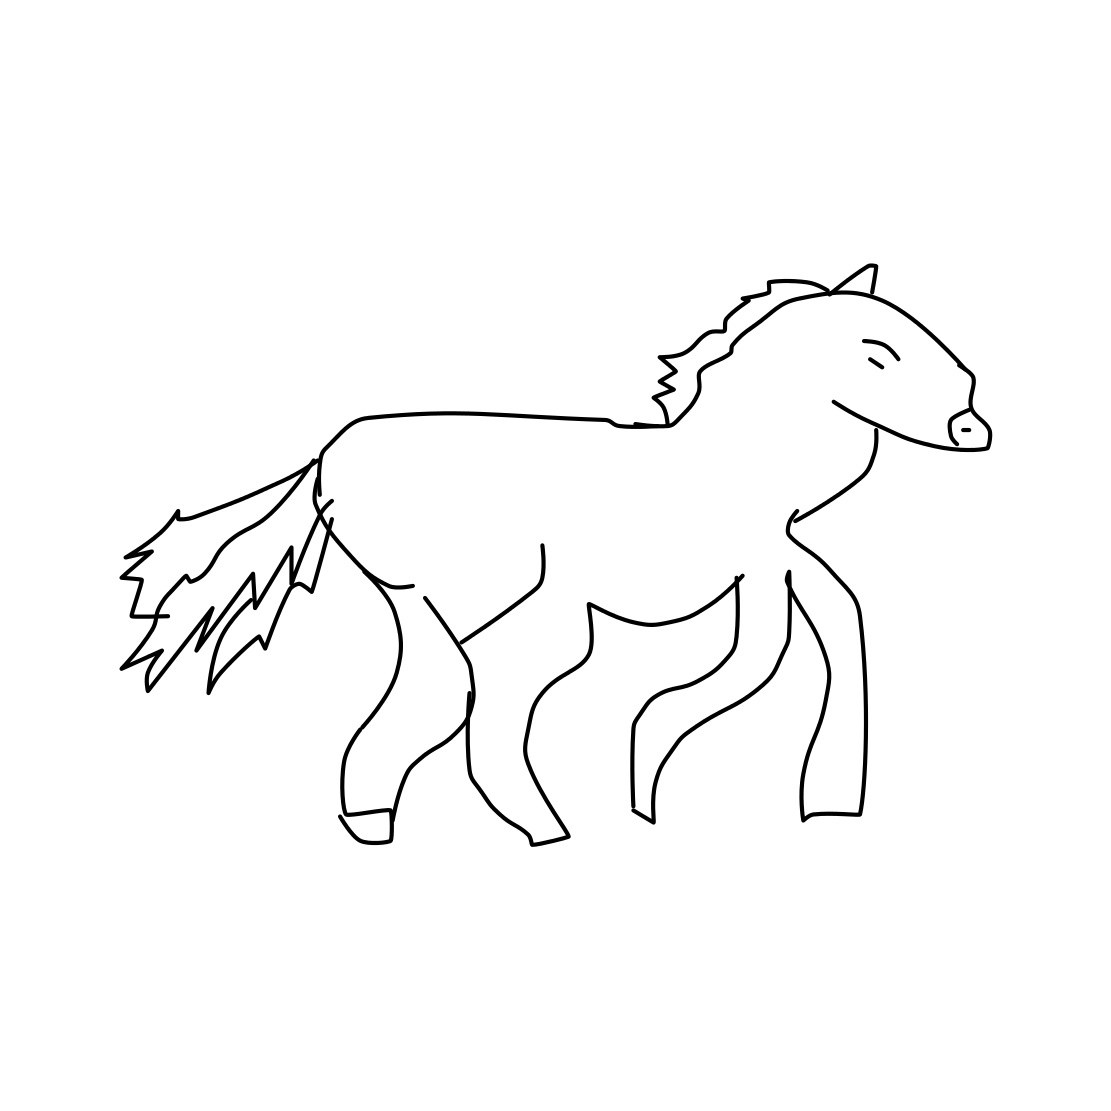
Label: horse